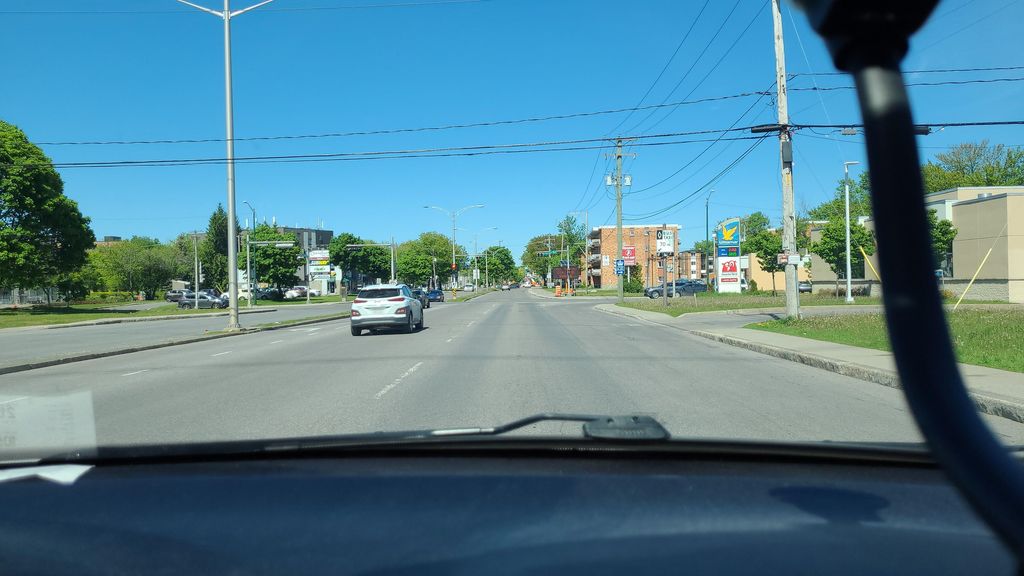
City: quebec_city